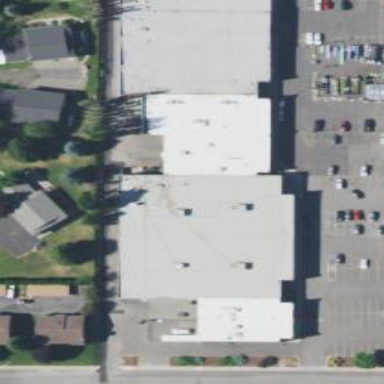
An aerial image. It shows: Retail building.